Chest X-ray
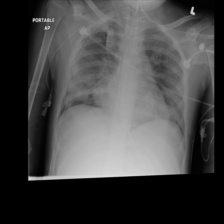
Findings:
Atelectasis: negative
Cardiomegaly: negative
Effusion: negative
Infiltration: negative
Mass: negative
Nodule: negative
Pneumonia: negative
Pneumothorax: negative
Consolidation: negative
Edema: negative
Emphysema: negative
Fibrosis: negative
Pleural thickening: negative
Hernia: negative